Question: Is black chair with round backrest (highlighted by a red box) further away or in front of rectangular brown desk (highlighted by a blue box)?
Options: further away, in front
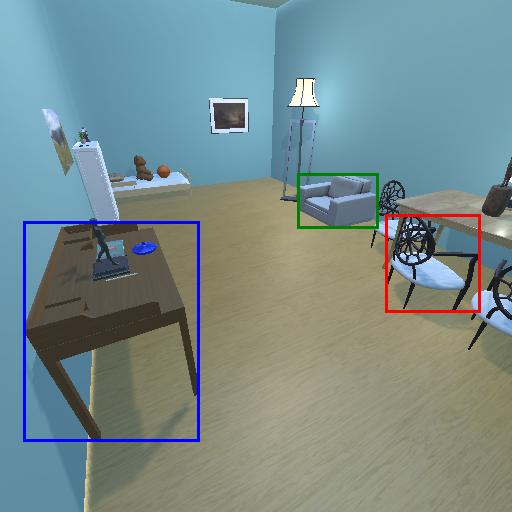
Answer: further away